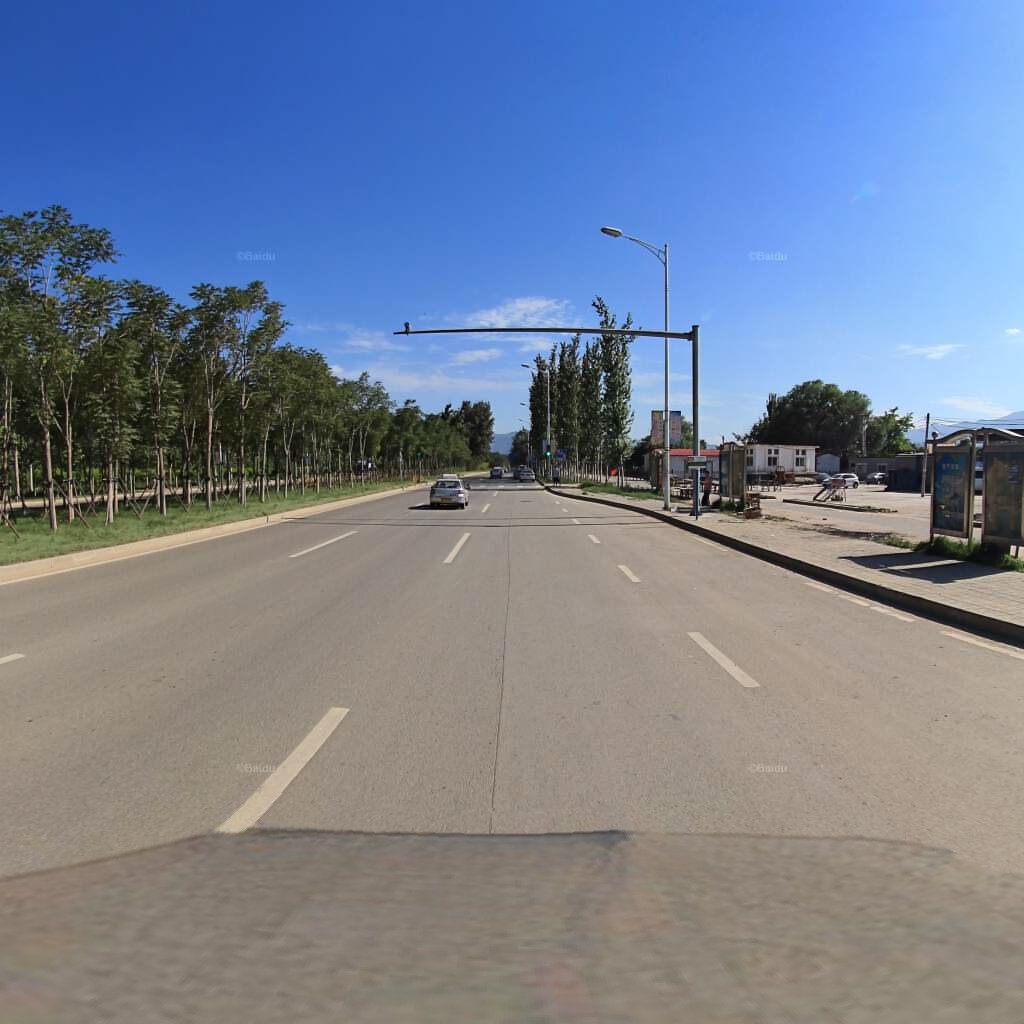
Region: Haidian
Road damage annotations: longitudinal crack